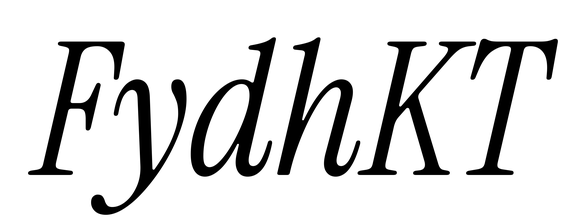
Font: InstrumentSerif-Italic